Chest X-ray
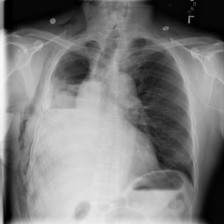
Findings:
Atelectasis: negative
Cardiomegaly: negative
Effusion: negative
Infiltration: negative
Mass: negative
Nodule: negative
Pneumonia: negative
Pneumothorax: negative
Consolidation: negative
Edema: negative
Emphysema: positive
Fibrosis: negative
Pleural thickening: negative
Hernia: negative